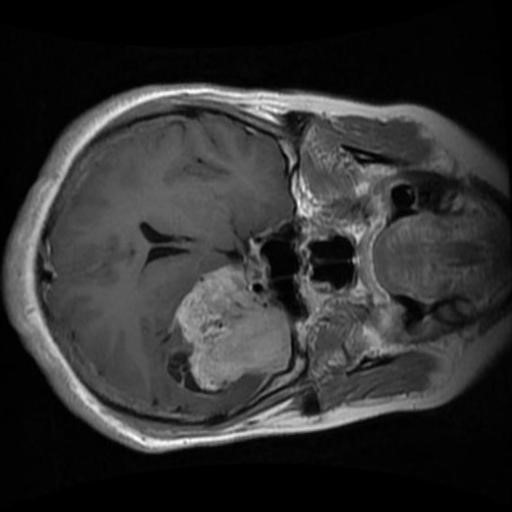
Label: brain_menin